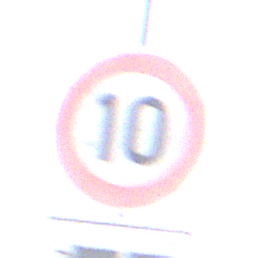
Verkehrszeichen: Geschwindigkeit10
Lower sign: HinweisDurchSinnbild16
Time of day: Midday
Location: Outdoor (Nature)
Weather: PartlyCloudy
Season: NotSpecified
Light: Natural